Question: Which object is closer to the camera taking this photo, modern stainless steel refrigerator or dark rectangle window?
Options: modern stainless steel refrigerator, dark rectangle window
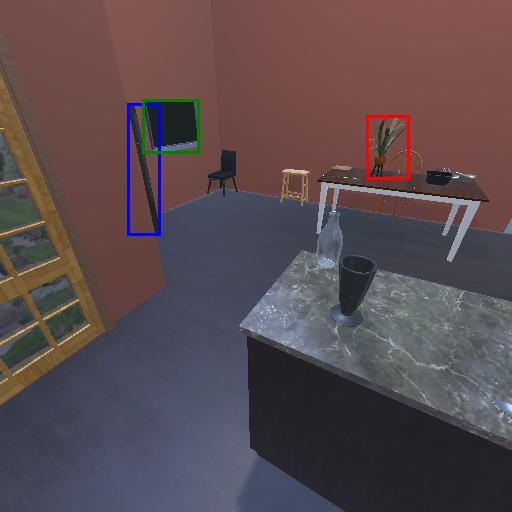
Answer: modern stainless steel refrigerator